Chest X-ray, AP view. Patient: 43 years old, sex M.
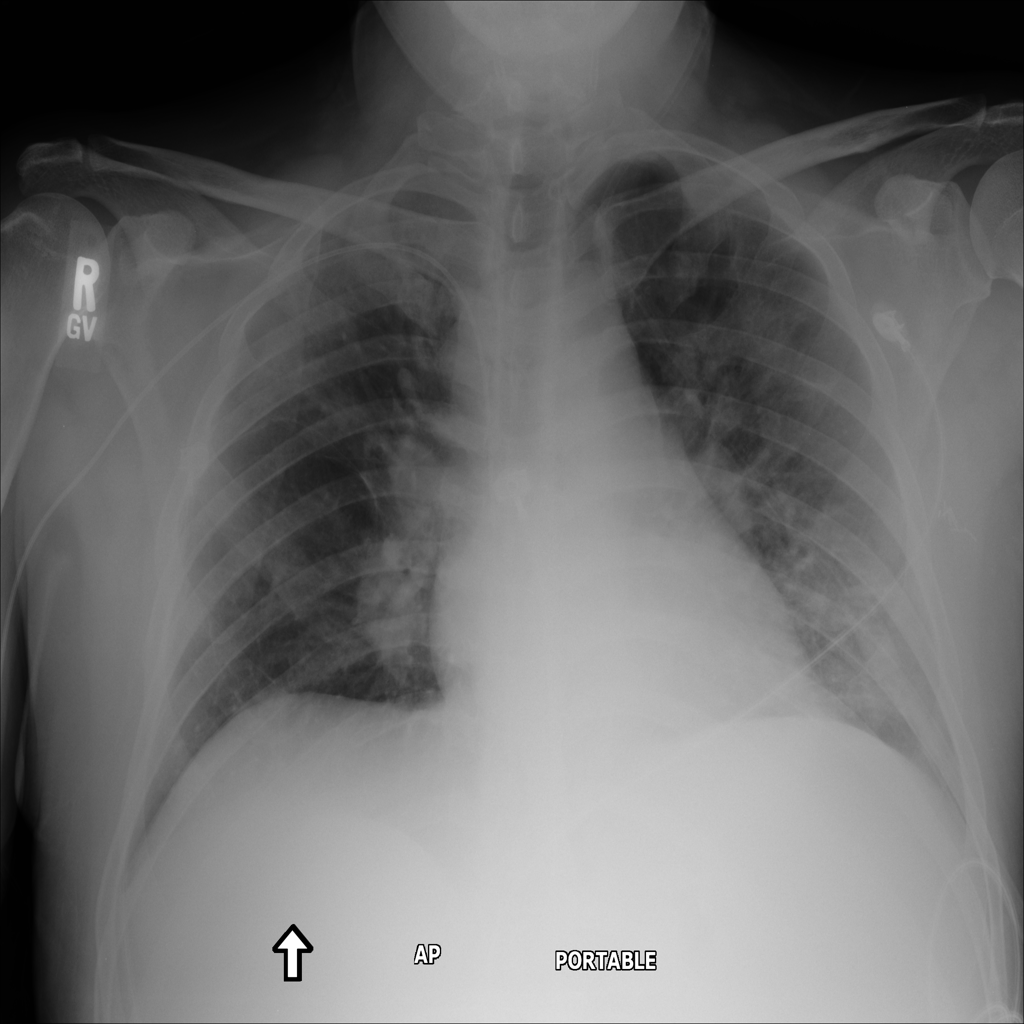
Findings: Atelectasis